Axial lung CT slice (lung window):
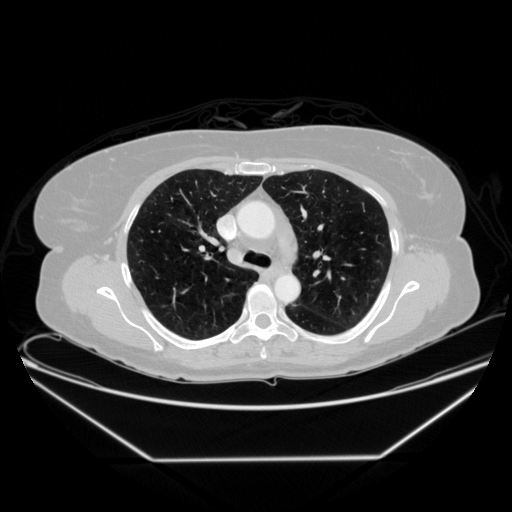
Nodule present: no